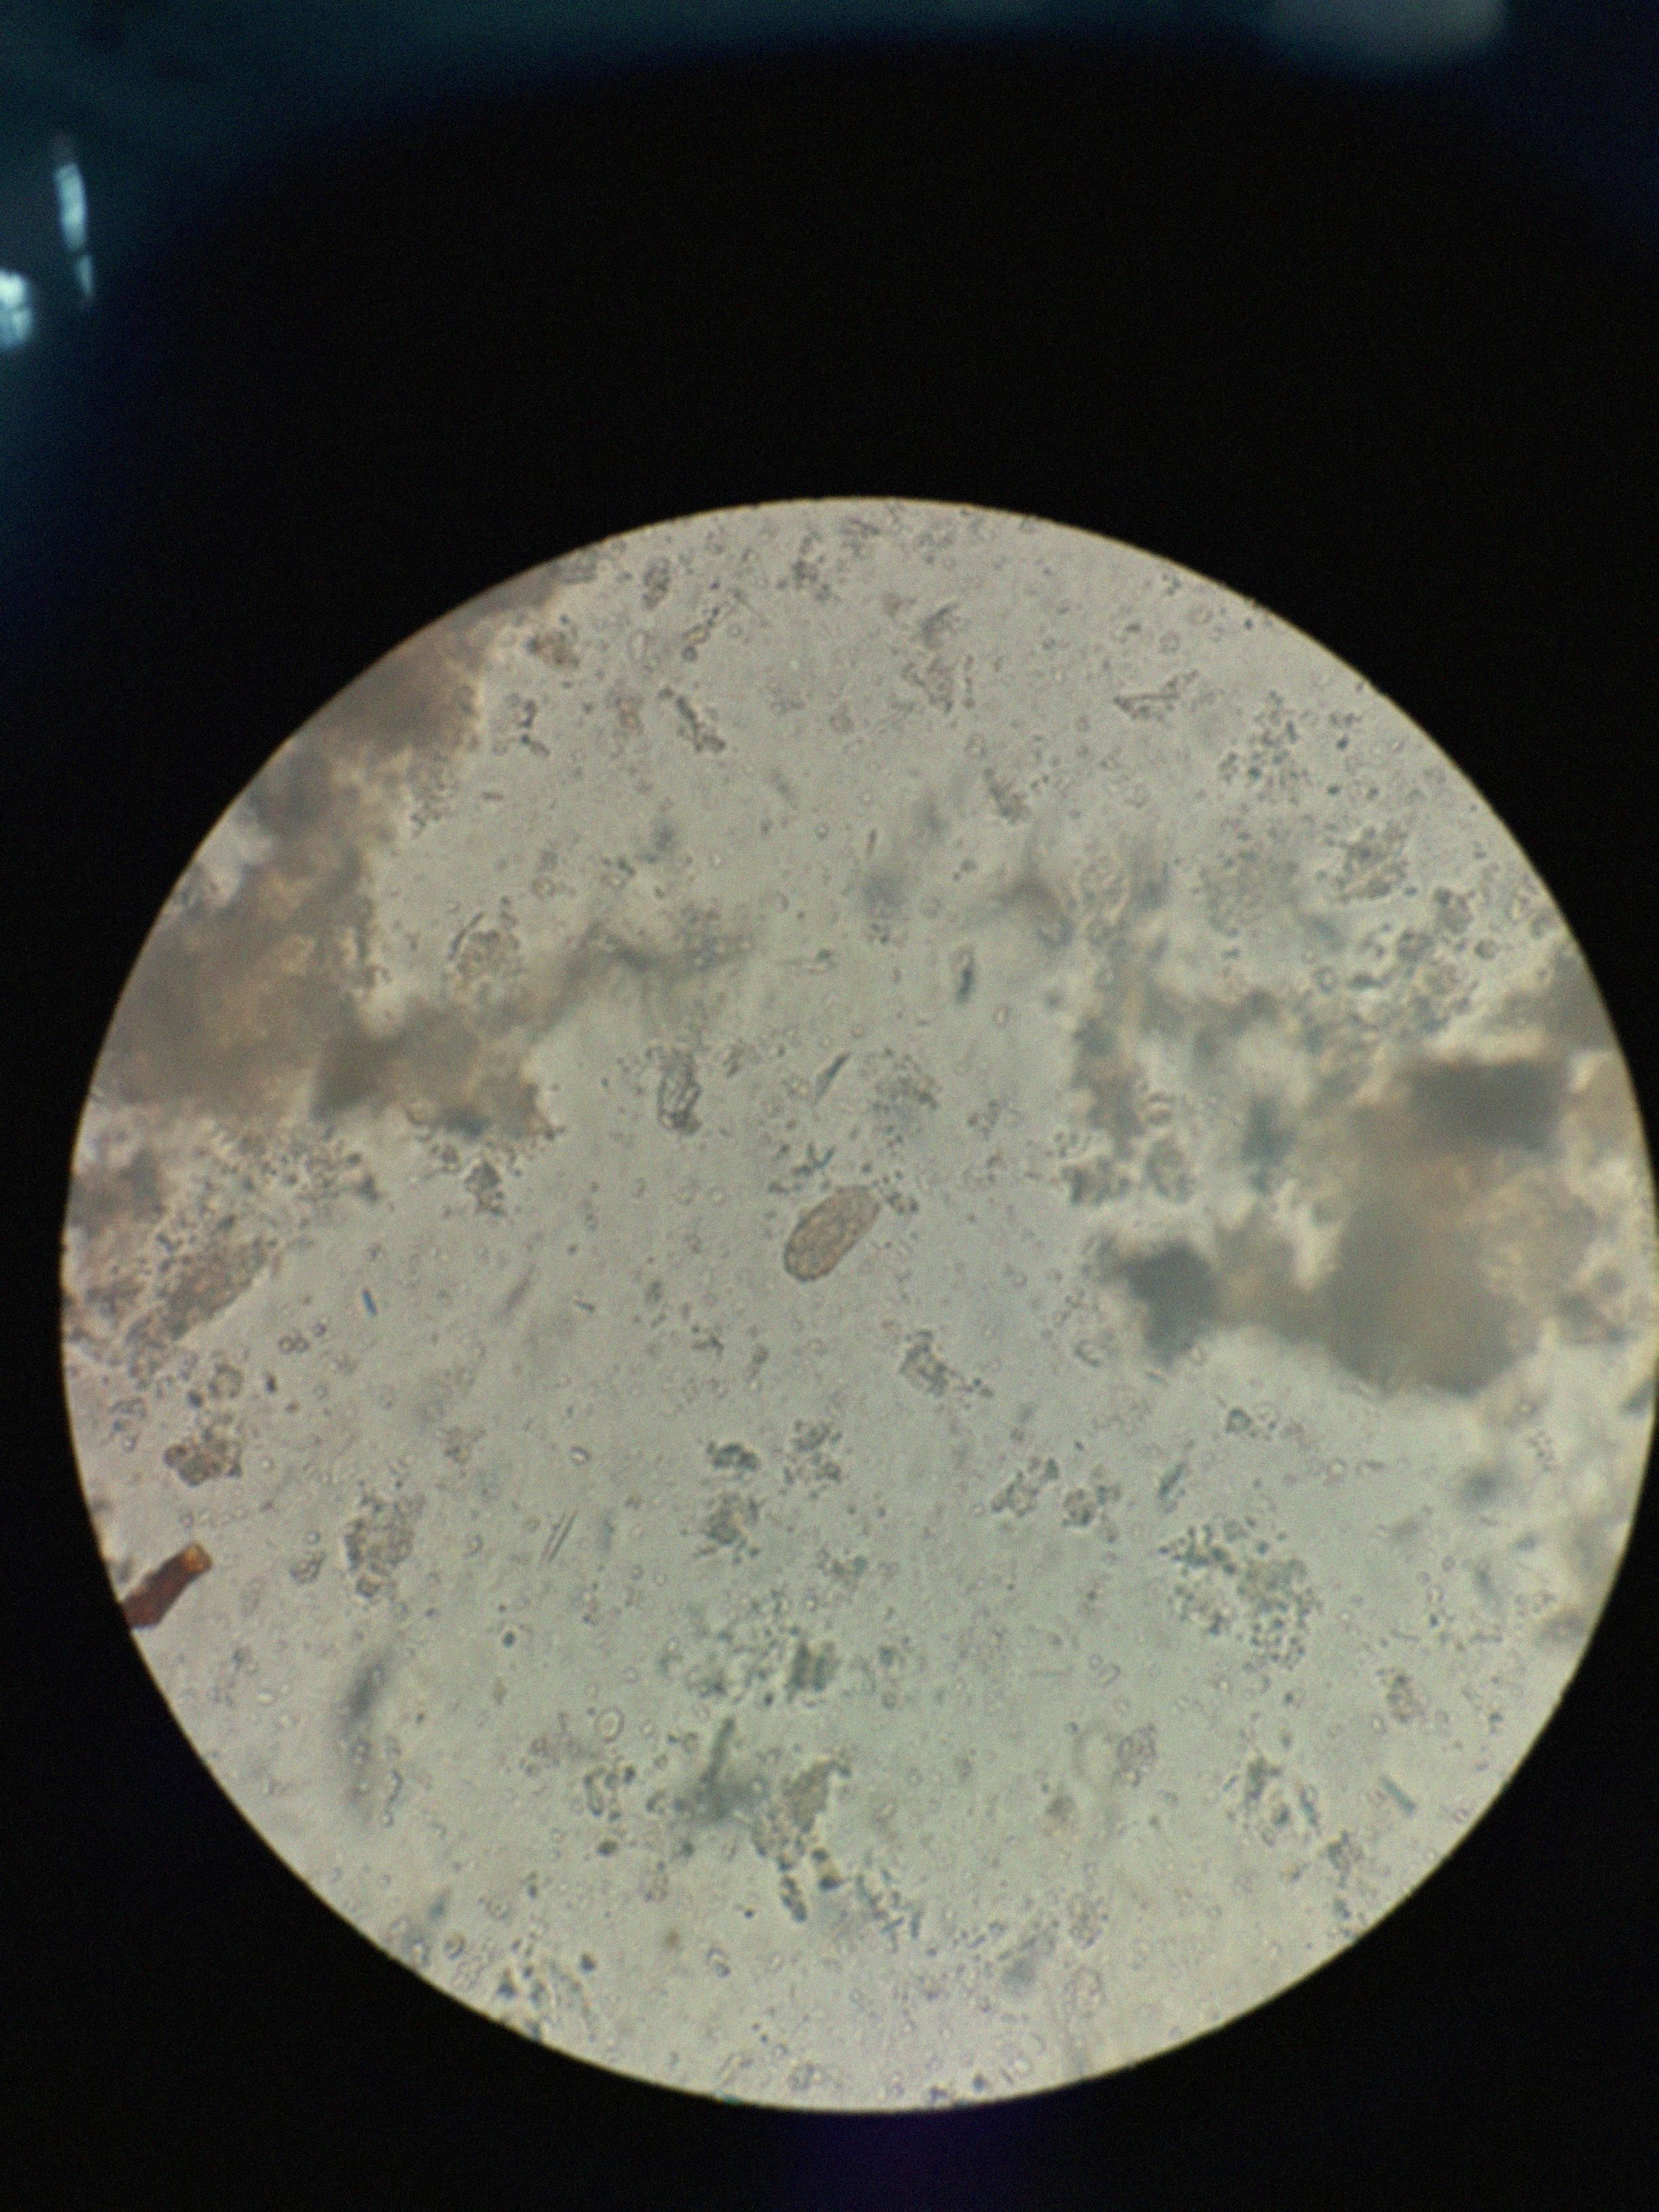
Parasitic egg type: Capillaria philippinensis